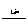
Label: line